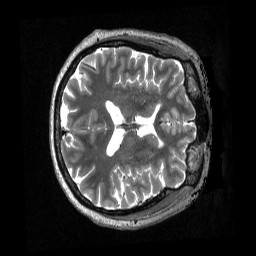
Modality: T2w
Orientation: axial
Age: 67
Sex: female
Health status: healthy
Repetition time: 3.2 s
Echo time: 0.563 s